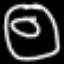
Label: donut